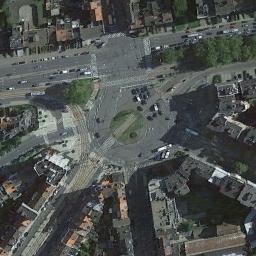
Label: roundabout